Interaction volume radius: 10 \u00c5
Interaction volume height: 15 \u00c5
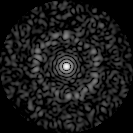
Disorder parameter: 0.8152